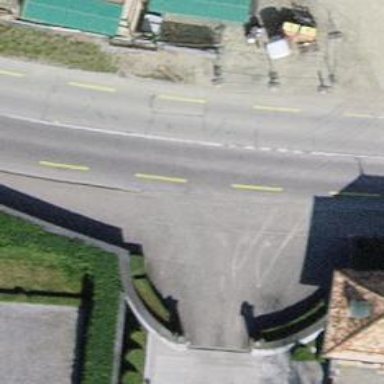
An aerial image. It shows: Asphalt footway with unmarked crossing and traffic-calming table.